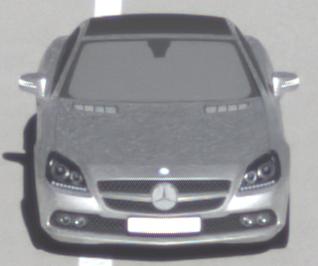
Make: Mercedes-Benz
Model: SLK 200
Detailed model: SLK-Class (172)
Model produced from: 2011/03
Model produced until: 2015/04
Doors: 2
Color: white
Road condition: dry road
Daytime: morning or afternoon
Contrast: high contrast